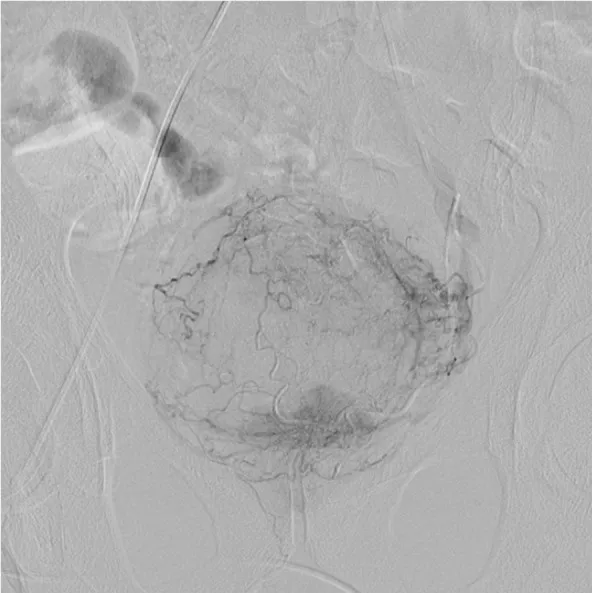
Neovascularization in projection of tumor bed.
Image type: radiology (x_ray)